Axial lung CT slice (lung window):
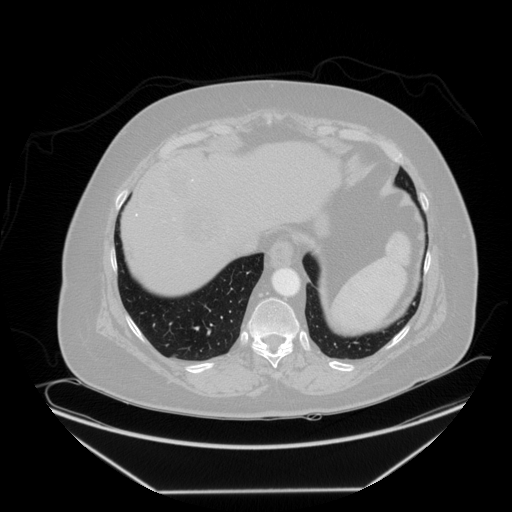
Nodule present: no